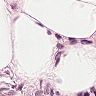
Metastatic tissue present: no